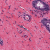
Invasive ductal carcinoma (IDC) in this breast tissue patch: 0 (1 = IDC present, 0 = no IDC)